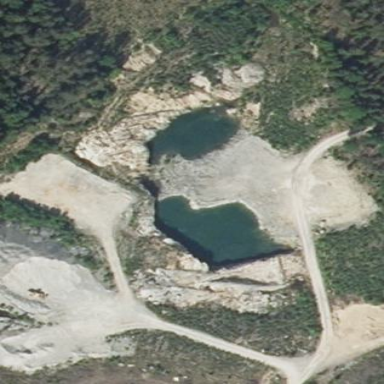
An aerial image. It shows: Quarry area.